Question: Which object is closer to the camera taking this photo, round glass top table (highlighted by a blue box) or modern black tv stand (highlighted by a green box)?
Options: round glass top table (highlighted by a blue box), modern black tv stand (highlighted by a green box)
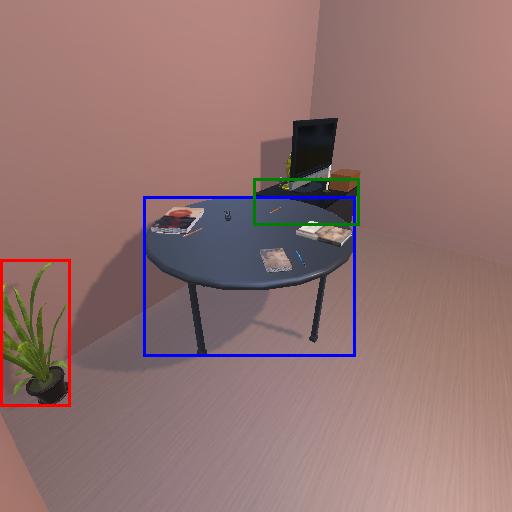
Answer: round glass top table (highlighted by a blue box)